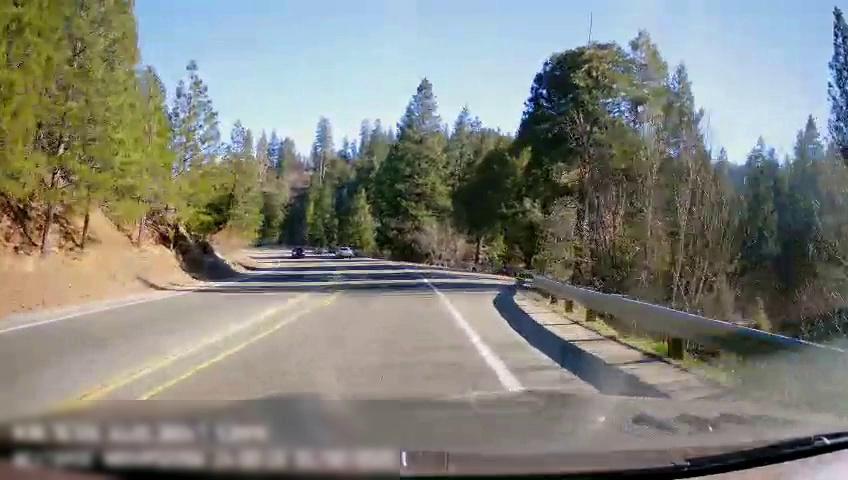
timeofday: Day
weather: Sunny
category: Drivable Space
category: Drivable Space
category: Vehicles | Truck
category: Vehicles | Car
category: Lanes | Opposite Lane
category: Lanes | Current Lane
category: Lanes | Opposite Lane
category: Lanes | Current Lane